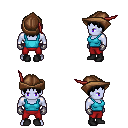
a pixel art fantasy rpg character, male body template, dark elf, purple skin, teal pirate shirt, red pants, black plain hairstyle, leather cap, metal gloves, black shoes, four views (front, back, left, right), 2x2 character sprite sheet, small pixel art, hard edges, no anti-aliasing